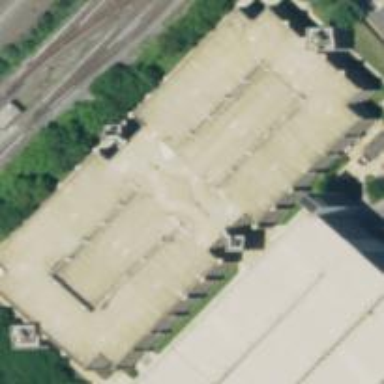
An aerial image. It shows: Multi-storey parking building with park and ride facility.